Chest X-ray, PA view. Patient: 66 years old, sex F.
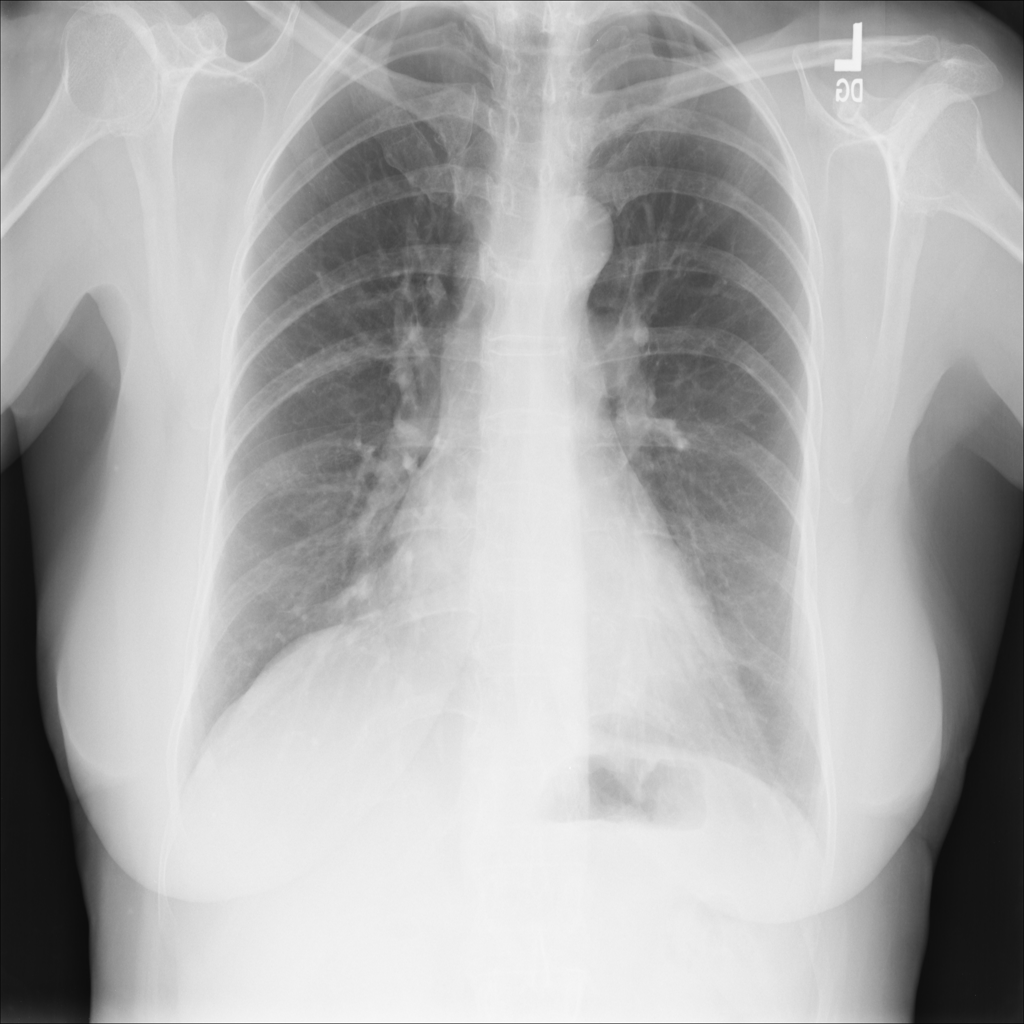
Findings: No Finding